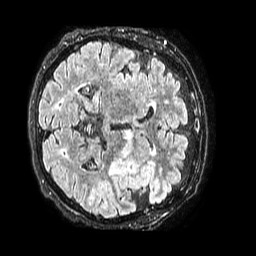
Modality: FLAIR
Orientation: axial
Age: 82
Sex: female
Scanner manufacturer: philips
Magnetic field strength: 1.5 T
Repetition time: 4.8 s
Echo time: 0.38 s